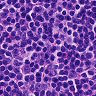
Metastatic tissue present: no